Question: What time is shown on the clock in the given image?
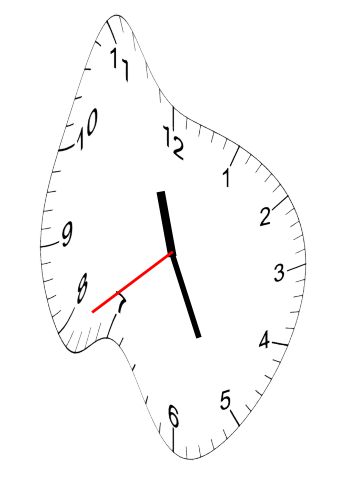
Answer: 11:25:39